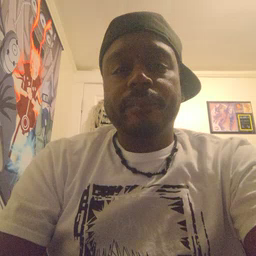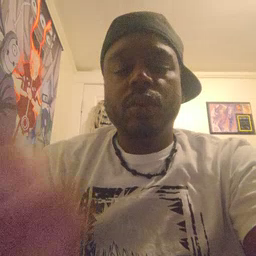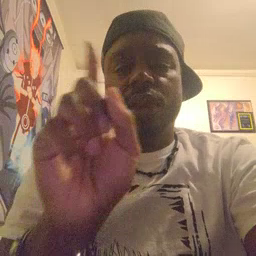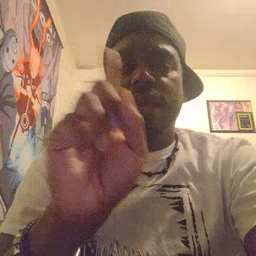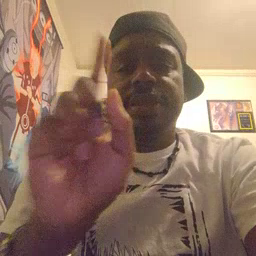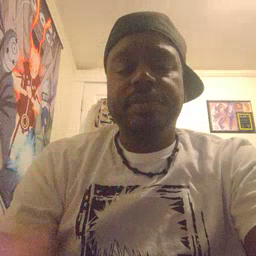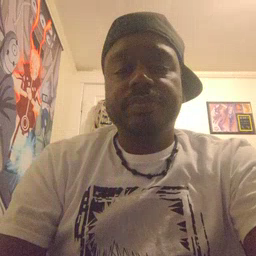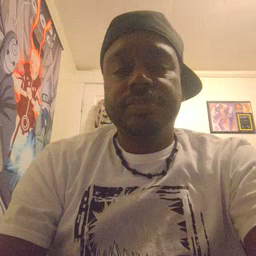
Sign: where